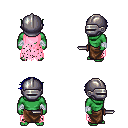
a pixel art fantasy rpg character, male body template, orc, green skin, pink tattered cape, robe skirt, blue short bangs hairstyle, metal helm, white cloth bandages, dagger, four views (front, back, left, right), 2x2 character sprite sheet, small pixel art, hard edges, no anti-aliasing